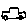
Label: car